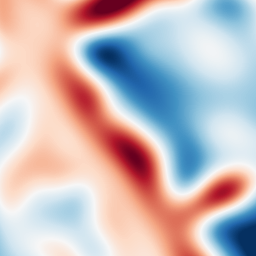
Category: multiscale
Decomposition family: log
Decomposition parameters: sigma: 20
Upsampling method: sinc_blackman
Upsampling parameters: scale: 2
kernel_size: 16
Upsampling scale: 2